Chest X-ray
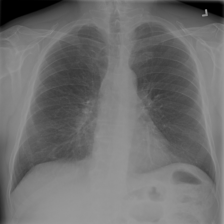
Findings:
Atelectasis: negative
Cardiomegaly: negative
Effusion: negative
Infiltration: negative
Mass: negative
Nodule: negative
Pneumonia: negative
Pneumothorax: negative
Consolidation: negative
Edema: negative
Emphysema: negative
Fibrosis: negative
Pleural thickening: negative
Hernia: negative